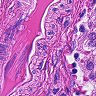
Metastatic tissue present: no